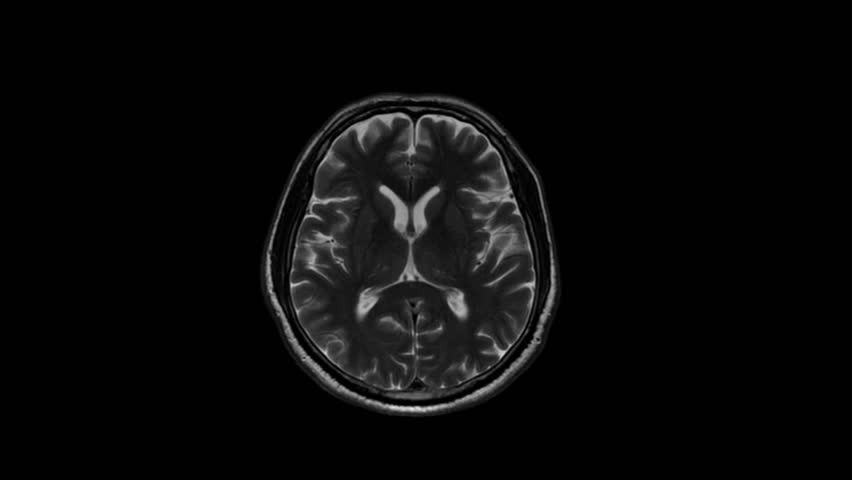
Label: notumor